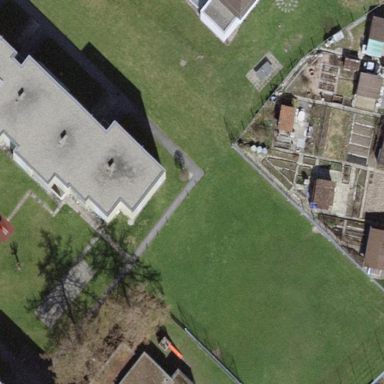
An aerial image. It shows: Apartment building with flat roof.